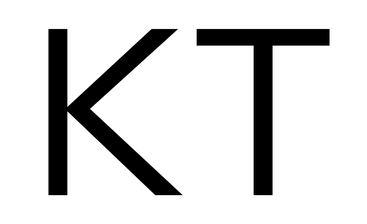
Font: InstrumentSans_Regular